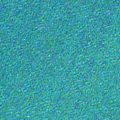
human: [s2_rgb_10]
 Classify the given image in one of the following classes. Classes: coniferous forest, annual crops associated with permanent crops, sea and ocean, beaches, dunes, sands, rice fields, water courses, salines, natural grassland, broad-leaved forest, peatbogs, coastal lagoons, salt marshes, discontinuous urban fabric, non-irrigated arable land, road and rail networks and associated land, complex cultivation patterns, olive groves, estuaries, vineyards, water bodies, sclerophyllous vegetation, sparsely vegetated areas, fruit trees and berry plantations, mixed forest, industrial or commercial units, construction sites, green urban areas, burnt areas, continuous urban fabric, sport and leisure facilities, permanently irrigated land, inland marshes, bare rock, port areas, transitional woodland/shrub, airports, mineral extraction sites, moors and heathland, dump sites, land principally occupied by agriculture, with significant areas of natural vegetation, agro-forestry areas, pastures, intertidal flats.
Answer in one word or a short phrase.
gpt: sea and ocean